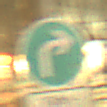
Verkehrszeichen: VorgeschriebeneFahrtrichtungRechts
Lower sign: SonstigeFahrzeugePersonengruppenFrei4
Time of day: Night
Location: Outdoor (Urban)
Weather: Overcast
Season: NotSpecified
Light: Artificial